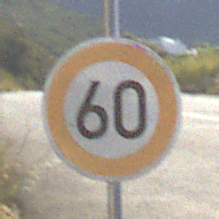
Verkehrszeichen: Geschwindigkeit60
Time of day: MorningAfternoon
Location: Outdoor (RoadRail)
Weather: PartlyCloudy
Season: NotSpecified
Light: Natural